Interaction volume radius: 5 \u00c5
Interaction volume height: 30 \u00c5
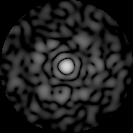
Disorder parameter: 0.8524